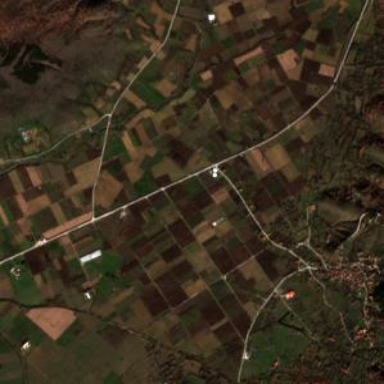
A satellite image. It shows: View of farmland.